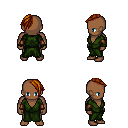
a pixel art fantasy rpg character, male body template, human, dark skin, green robe, teal pants, brunette long mohawk hairstyle, leather bracers, four views (front, back, left, right), 2x2 character sprite sheet, small pixel art, hard edges, no anti-aliasing